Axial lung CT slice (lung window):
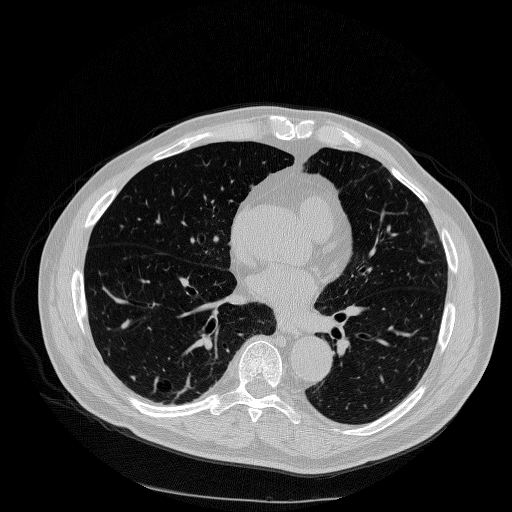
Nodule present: no